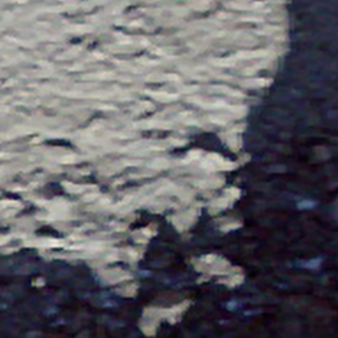
Label: other